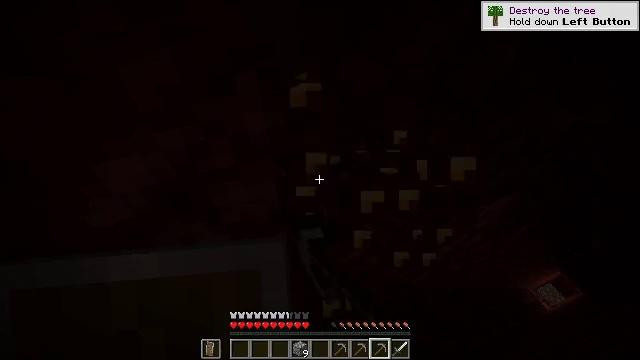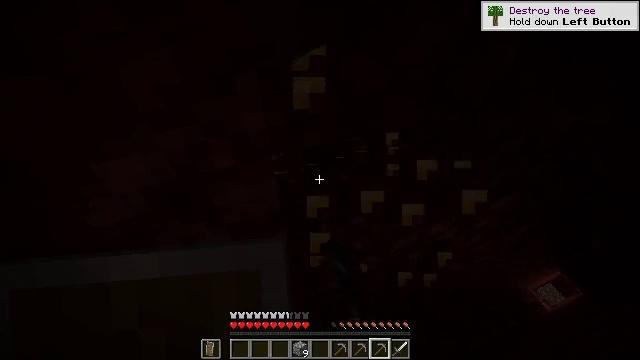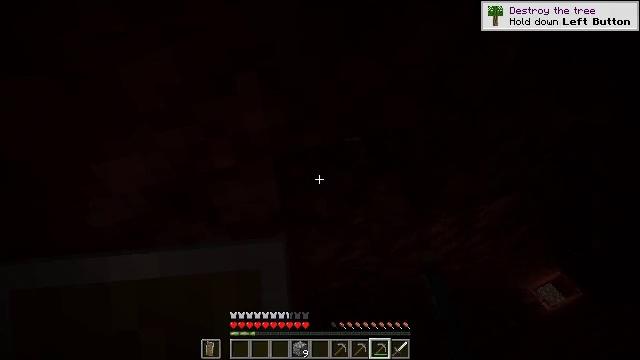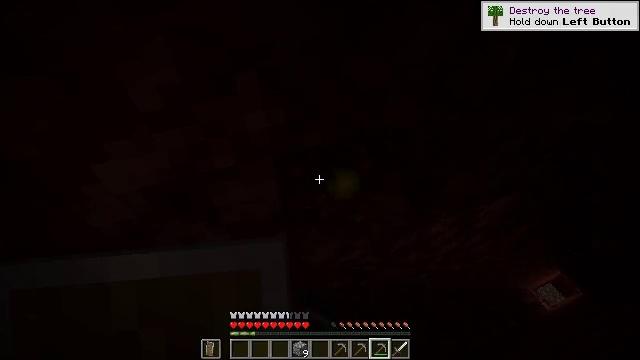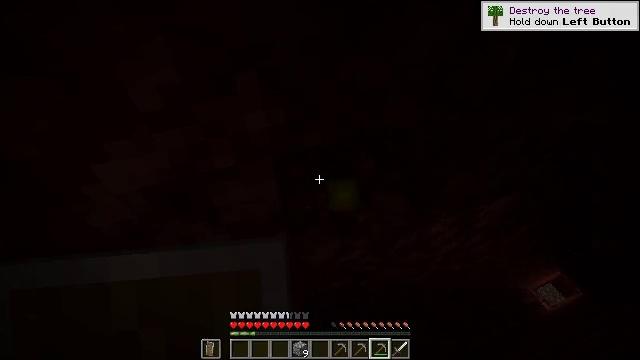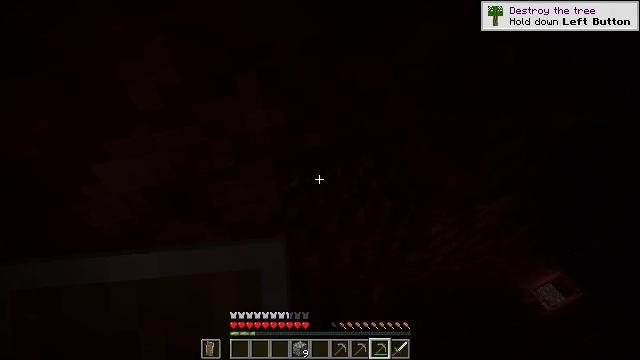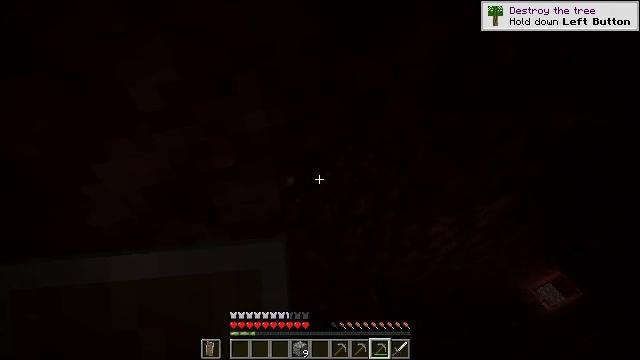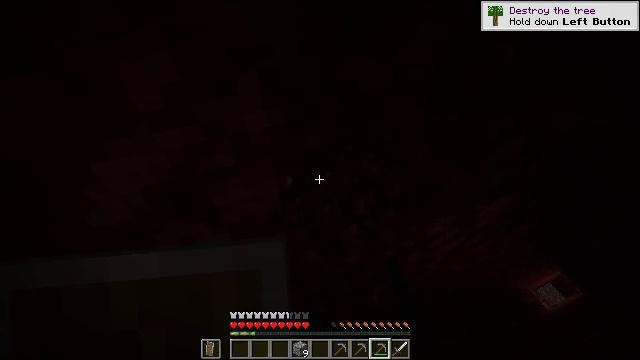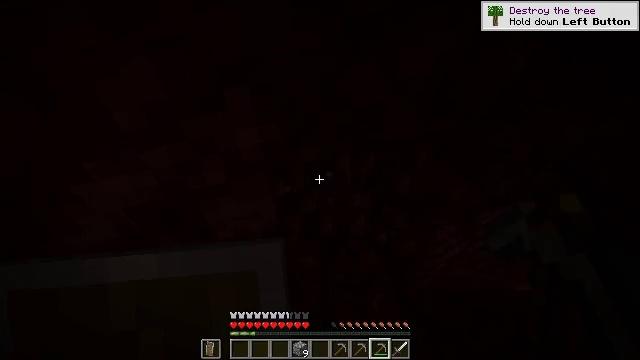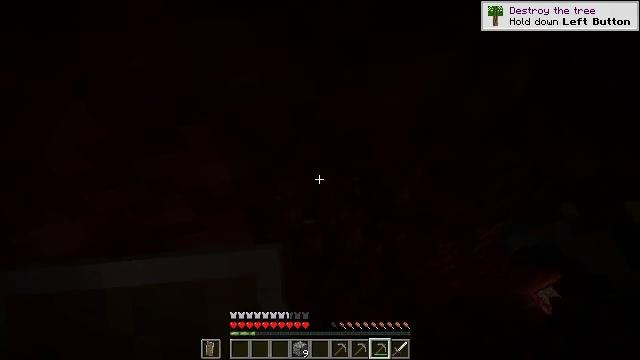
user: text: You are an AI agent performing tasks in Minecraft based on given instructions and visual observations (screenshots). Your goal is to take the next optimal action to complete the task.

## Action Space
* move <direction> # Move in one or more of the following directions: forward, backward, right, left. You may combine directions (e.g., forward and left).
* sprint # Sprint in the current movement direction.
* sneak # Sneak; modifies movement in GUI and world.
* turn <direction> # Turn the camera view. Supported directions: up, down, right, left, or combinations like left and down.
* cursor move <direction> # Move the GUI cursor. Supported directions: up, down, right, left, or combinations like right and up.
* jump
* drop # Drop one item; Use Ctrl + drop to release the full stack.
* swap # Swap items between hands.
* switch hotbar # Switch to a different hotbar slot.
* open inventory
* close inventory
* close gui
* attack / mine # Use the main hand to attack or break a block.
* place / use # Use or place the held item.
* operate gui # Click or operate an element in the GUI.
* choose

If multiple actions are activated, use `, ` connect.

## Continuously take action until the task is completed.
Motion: motion action
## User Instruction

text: Collect netherrack in the Nether.
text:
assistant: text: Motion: attack / mine
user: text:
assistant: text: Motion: attack / mine
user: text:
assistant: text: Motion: attack / mine
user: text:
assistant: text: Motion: attack / mine
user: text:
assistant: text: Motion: attack / mine
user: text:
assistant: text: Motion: no_op
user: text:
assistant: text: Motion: no_op
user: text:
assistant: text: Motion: move forward
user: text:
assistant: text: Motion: move forward and move right
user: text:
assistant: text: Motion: no_op